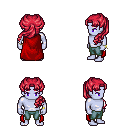
a pixel art fantasy rpg character, male body template, dark elf, purple skin, red cape, teal pants, ruby red princess hairstyle, bracelets, four views (front, back, left, right), 2x2 character sprite sheet, small pixel art, hard edges, no anti-aliasing